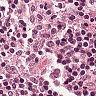
Metastatic tissue present: no